Question: I am developing Chat Application in Android and I want to add dynamic Chat Tabs dependent on current matched Users like attached in screenshot below :

In Screen shot Chat Tabs are at Top but I want 'Chat Tabs at bottom'. Now I want to develop logic in 'onCreate method' so that
> If there are three matched users then create 3 tabs,If there are four matched users then create 4 tabs,likewise..
I searched a lot for chat Tabs and found ways to create Chat Tabs by using 'TabHost'..But also found that it is deprecated,not sure.. Another way is to setup Chat Tabs in 'Action Bar'..Somewhere found that use <URL>. I am very confused about chat tabs that what to use ?
Any help will be appreciated.
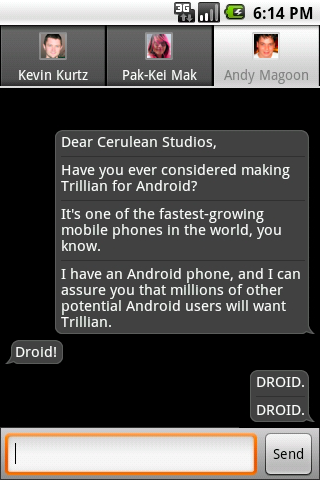
Answer: '''
@SuppressWarnings("deprecation")
public class MainActivity extends TabActivity {
public static TabHost tabHost;
public void onCreate(Bundle savedInstanceState) {
super.onCreate(savedInstanceState);
requestWindowFeature(Window.FEATURE_NO_TITLE);
setContentView(R.layout.tab_main);
// call addtab() how many times you need and pass tag and image resource id
}
private void addTab(String tag, int drawableId) {
tabHost = getTabHost();
TabHost.TabSpec spec = tabHost.newTabSpec(tag);
// tab_indicator layout contains only imageview. this is for fix image size, position
View tabIndicator = LayoutInflater.from(this).inflate(
R.layout.tab_indicator, getTabWidget(), false);
ImageView icon = (ImageView) tabIndicator.findViewById(R.id.icon);
icon.setImageResource(drawableId);
spec.setIndicator(tabIndicator);
tabHost.addTab(spec);
}
}
'''